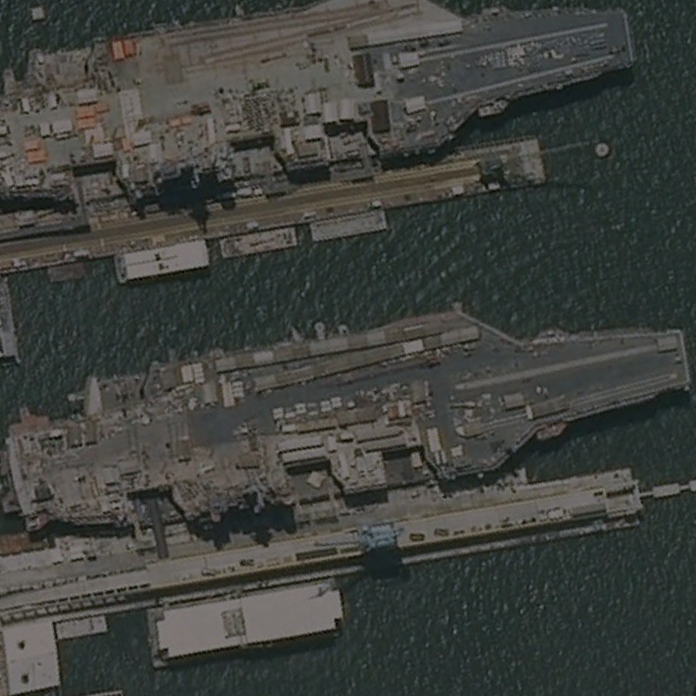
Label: aircraft_carrier